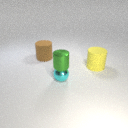
large brown rubber cylinder behind large yellow rubber cylinder